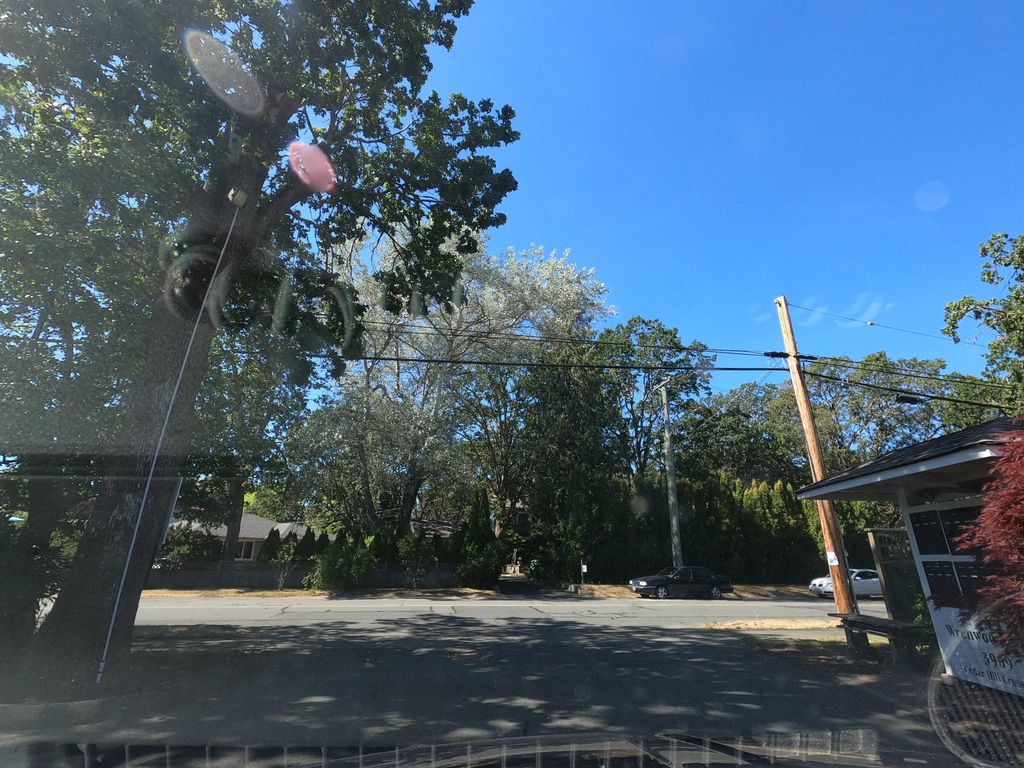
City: victoria